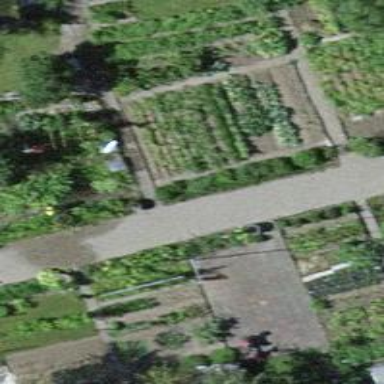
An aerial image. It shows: Garden area designated for leisure land.